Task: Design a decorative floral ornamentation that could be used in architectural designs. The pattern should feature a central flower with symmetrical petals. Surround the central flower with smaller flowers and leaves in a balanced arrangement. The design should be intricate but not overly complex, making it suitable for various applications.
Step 832:
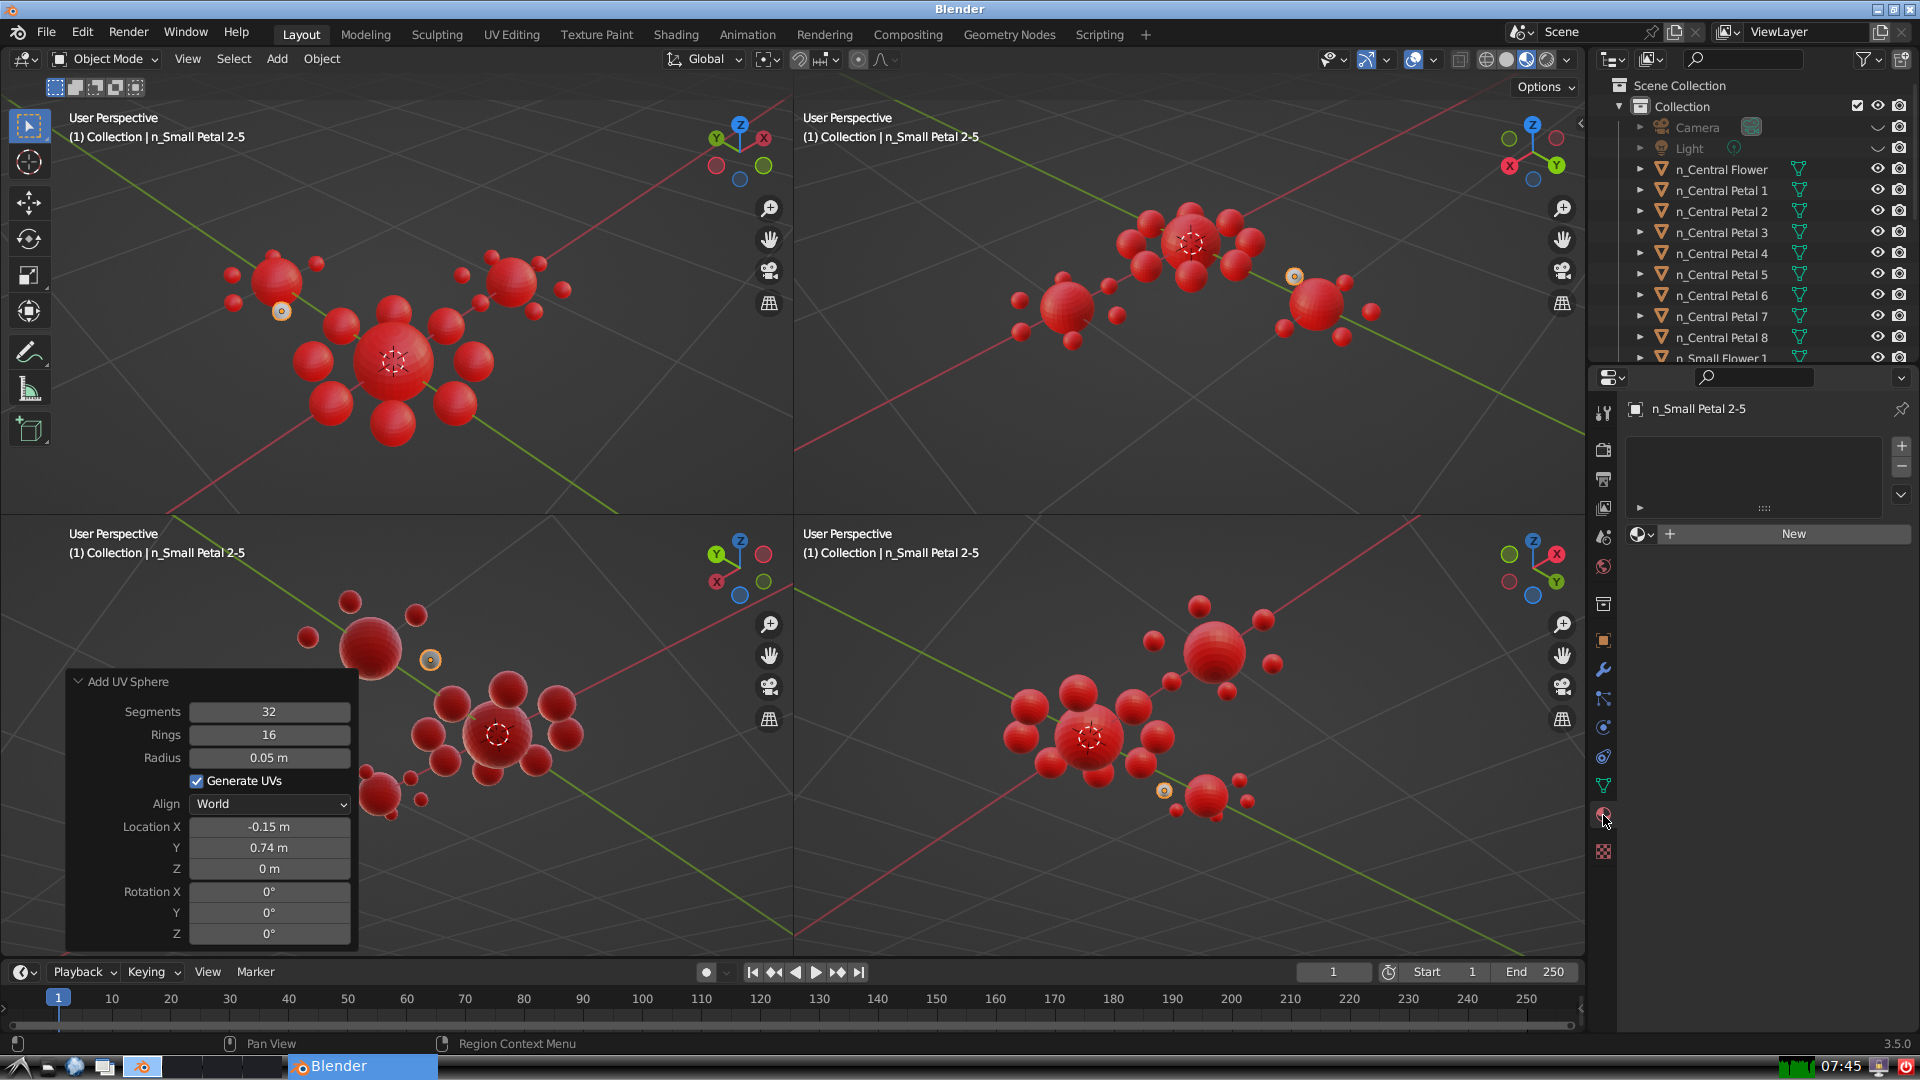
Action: {"mouse_move": [1636, 534]}